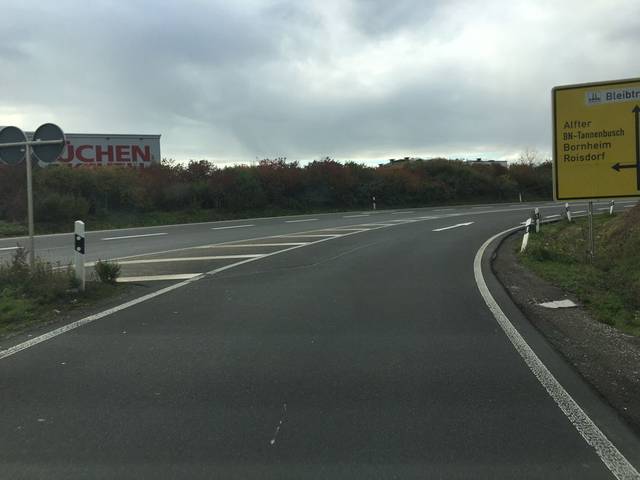
Region: Germany
Coordinates: 50.762, 7.031